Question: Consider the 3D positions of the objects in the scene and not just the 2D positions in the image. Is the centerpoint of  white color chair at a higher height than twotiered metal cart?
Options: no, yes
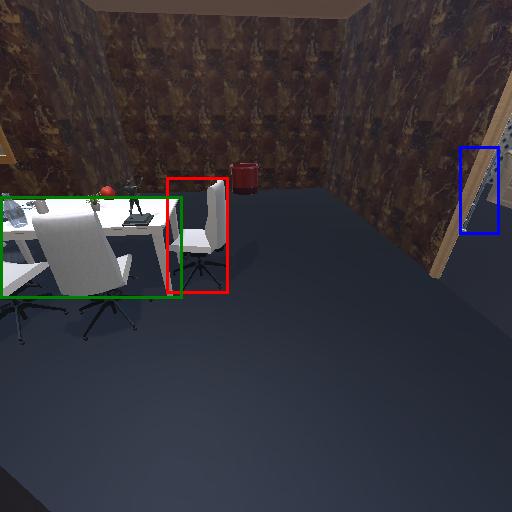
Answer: no